Field crop: maize
Growth stage: 1
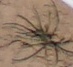
Species: lolium